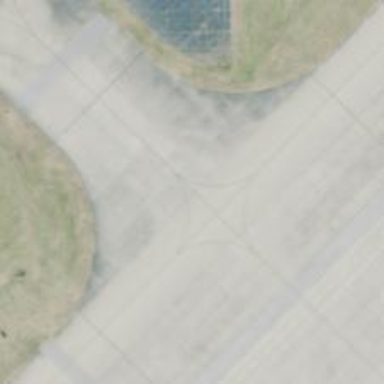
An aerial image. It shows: Image of taxiway at airport.